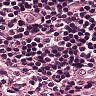
Metastatic tissue present: no